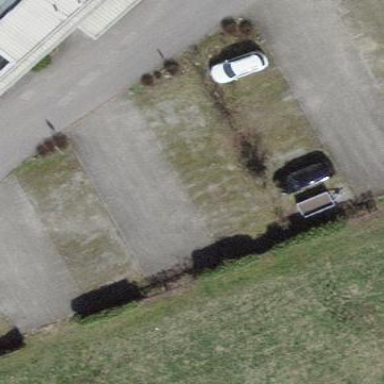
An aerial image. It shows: Parking area with surface.